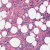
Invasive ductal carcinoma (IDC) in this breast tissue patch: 1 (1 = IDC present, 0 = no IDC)